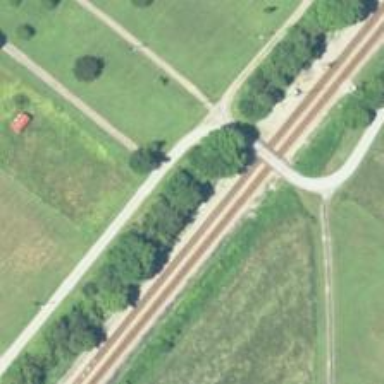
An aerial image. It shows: Railway signal.